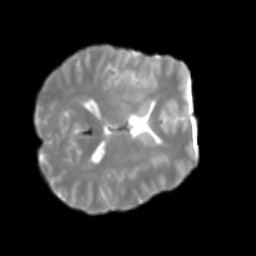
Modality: T2w
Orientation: axial
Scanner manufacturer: siemens
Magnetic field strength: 3 T
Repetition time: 4 s
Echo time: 0.0594 s